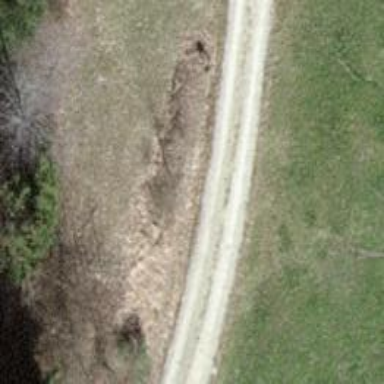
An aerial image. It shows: Gravel track with grade2 tracktype.